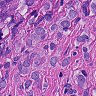
Metastatic tissue present: yes